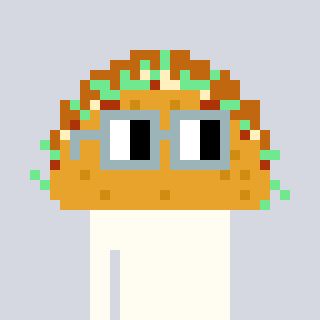
a pixel art character with square dark gray glasses, a taco-shaped head and a redpinkish-colored body on a cool background